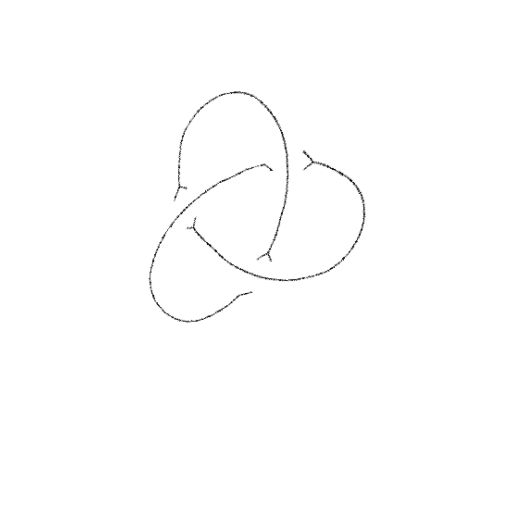
Crossing number: 3